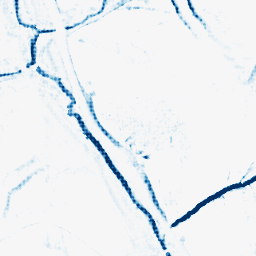
Category: morphological
Decomposition family: morphological_diamond
Decomposition parameters: operation: closing
radius: 5
Upsampling method: sinc_hamming
Upsampling parameters: scale: 8
kernel_size: 8
Upsampling scale: 8